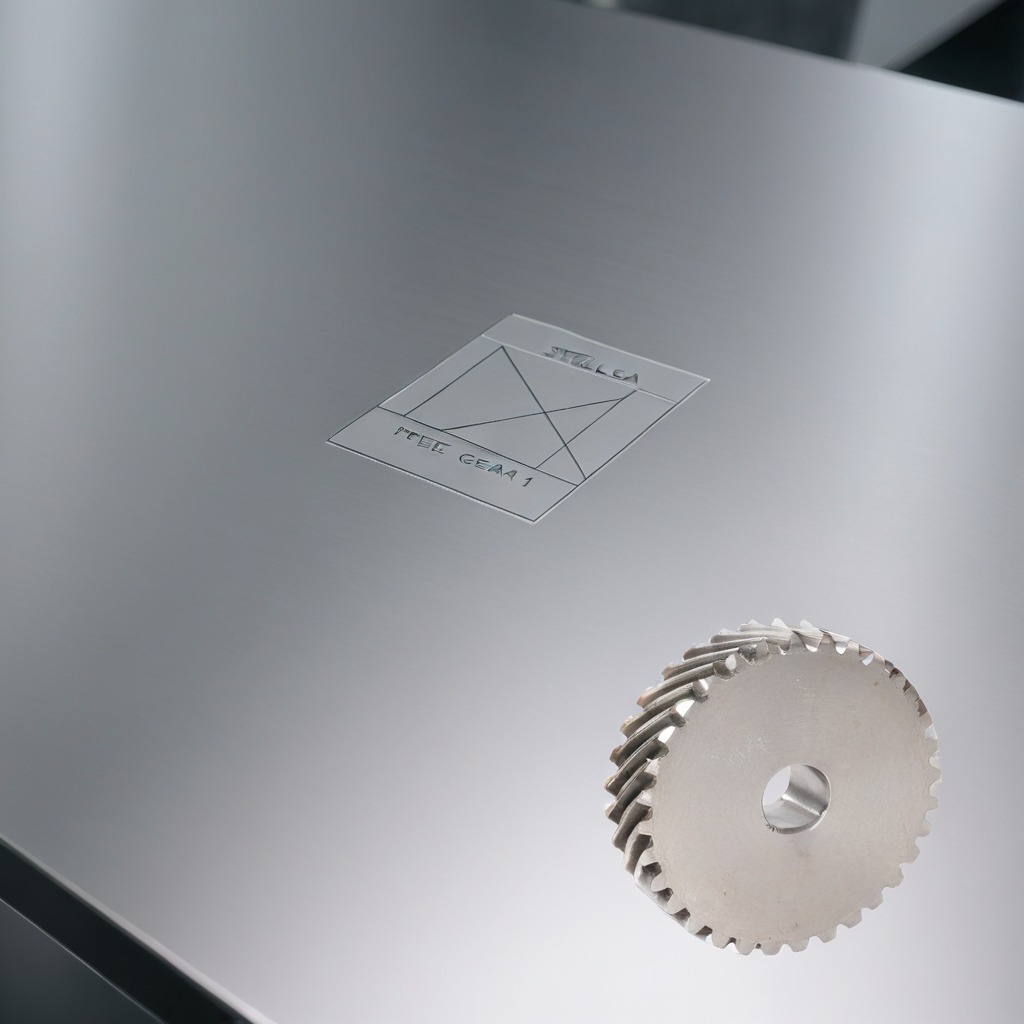
A steel gear with teeth is lying on the stainless steel table in a high-end prototyping lab.